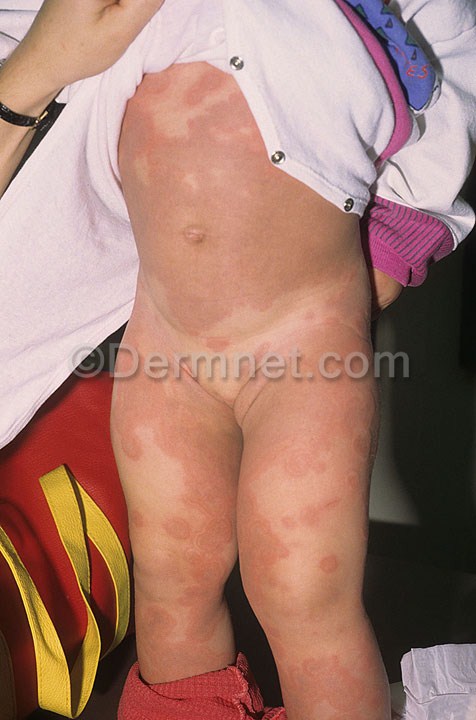
Disease: Urticaria Hives